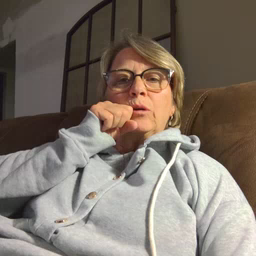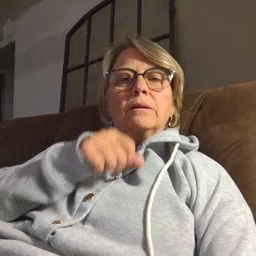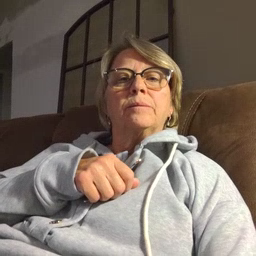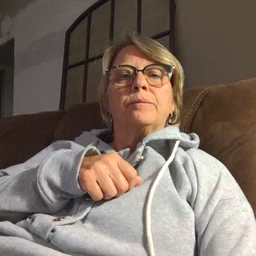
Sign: carrot